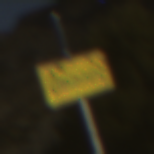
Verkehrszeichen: Umleitungsankuendigung
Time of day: SunriseSunset
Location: Outdoor (Nature)
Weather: Clear
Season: NotSpecified
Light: Natural